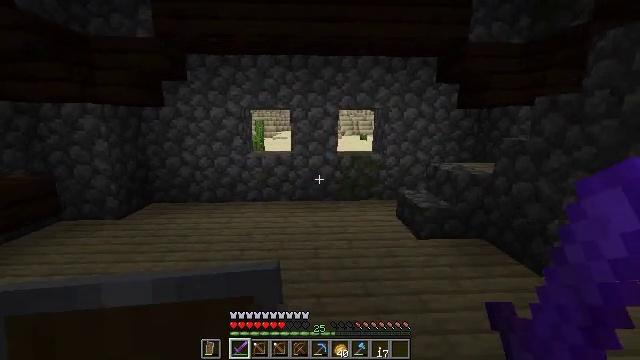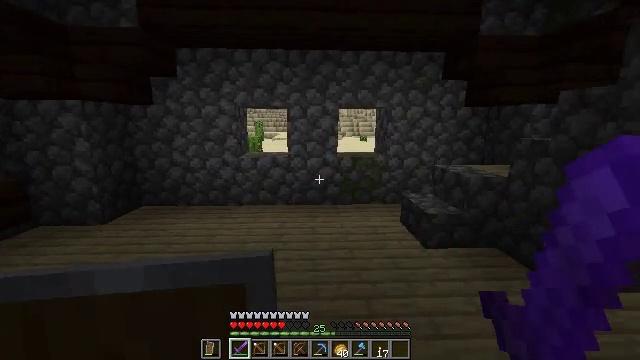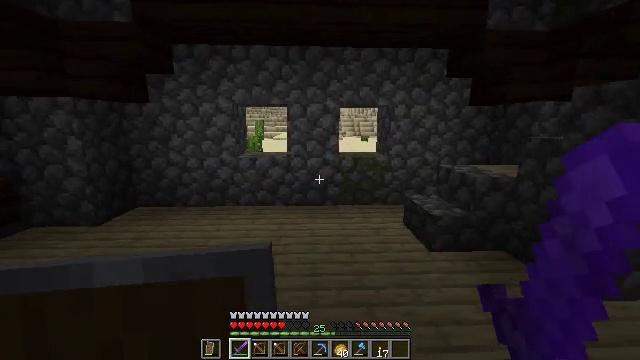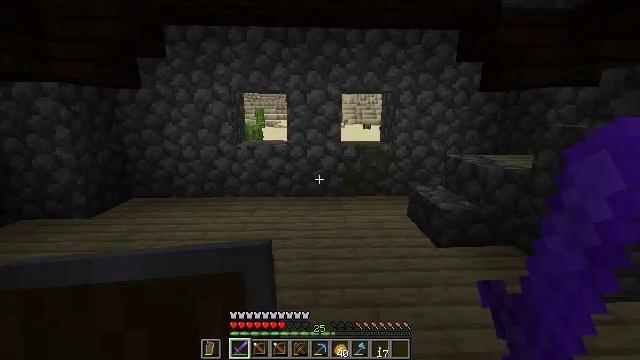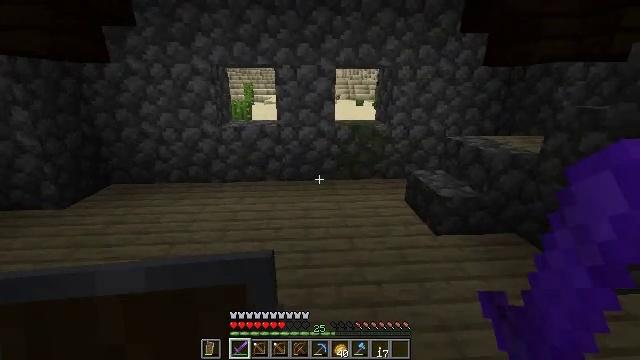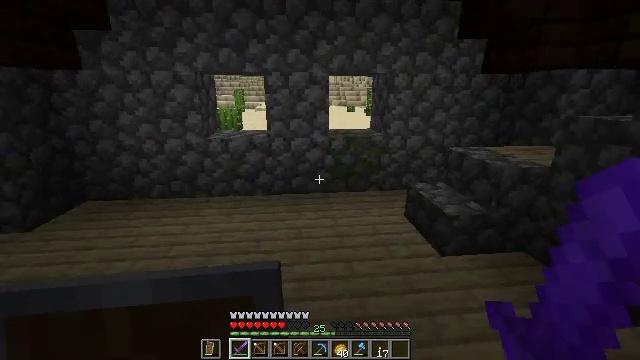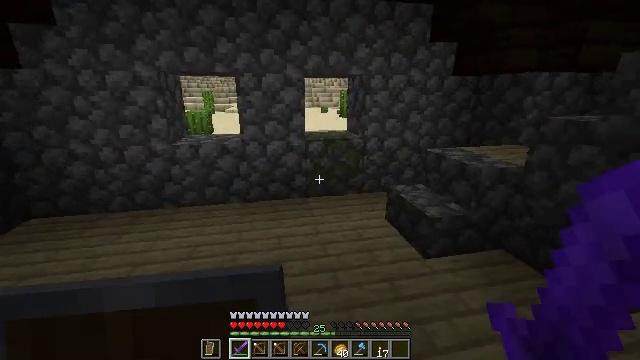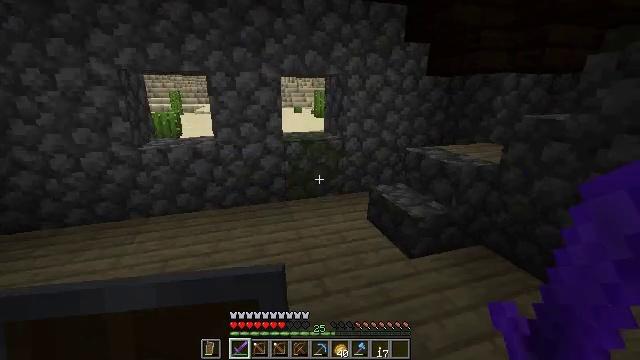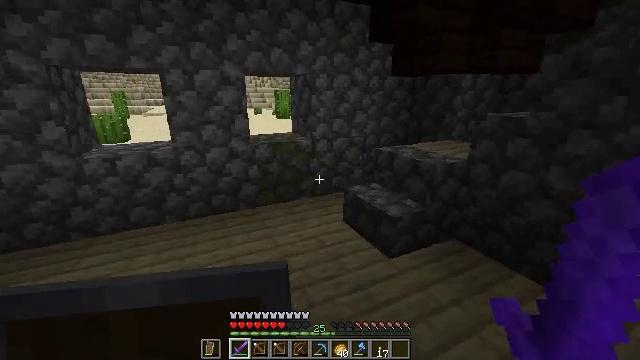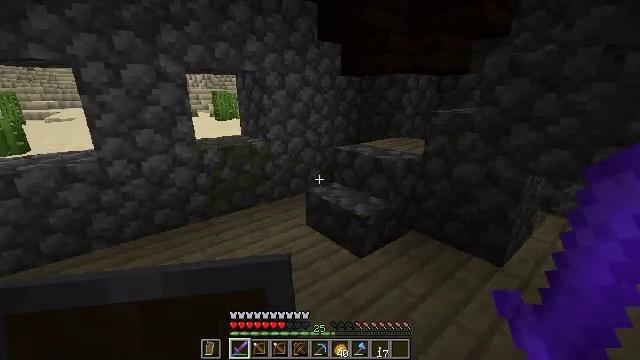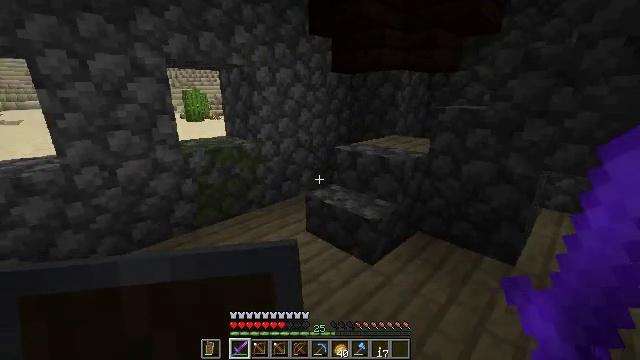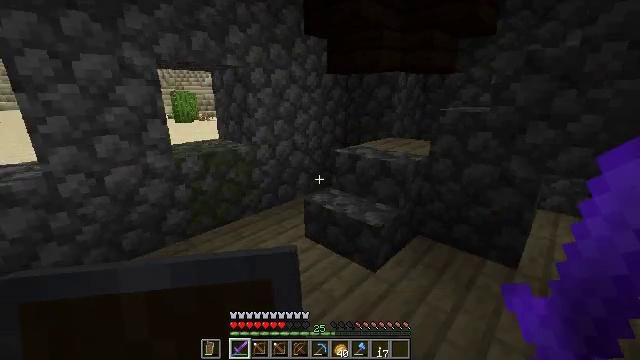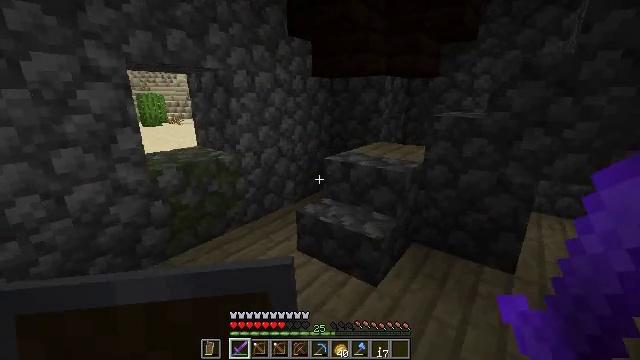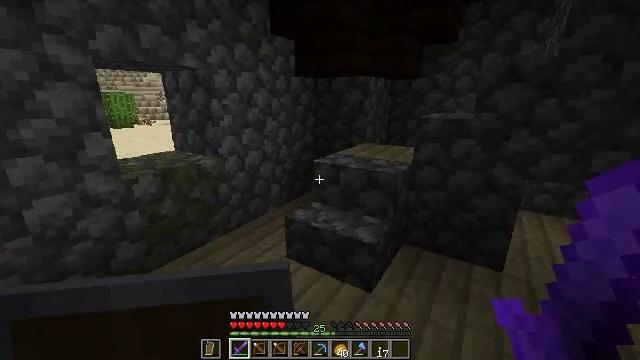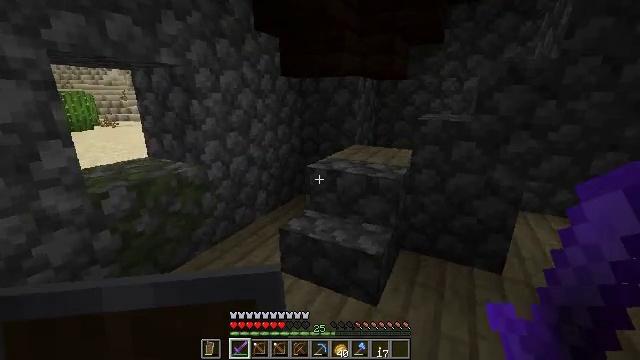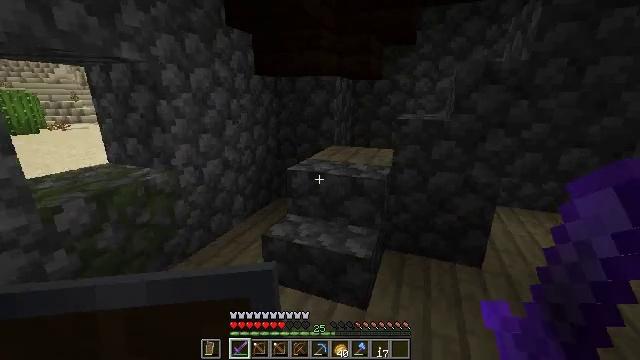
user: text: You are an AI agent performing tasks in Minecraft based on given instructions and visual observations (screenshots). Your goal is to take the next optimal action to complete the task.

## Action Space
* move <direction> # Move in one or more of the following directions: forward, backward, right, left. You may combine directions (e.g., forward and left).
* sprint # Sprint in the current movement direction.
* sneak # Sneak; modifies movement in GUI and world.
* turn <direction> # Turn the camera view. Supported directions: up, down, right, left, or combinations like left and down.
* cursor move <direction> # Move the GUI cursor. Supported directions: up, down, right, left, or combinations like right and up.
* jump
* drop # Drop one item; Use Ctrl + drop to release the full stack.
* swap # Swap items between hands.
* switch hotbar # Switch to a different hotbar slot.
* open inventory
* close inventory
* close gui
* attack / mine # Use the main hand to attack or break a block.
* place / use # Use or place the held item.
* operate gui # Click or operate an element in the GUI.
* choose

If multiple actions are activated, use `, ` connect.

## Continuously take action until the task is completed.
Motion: motion action
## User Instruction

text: Retrieve the white wall banner into your inventory.
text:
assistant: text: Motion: move forward
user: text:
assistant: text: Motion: move forward
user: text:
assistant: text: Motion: move forward, turn down
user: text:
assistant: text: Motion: move forward, turn right and down
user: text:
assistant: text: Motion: move forward, turn right and up
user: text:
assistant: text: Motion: move forward and move left, turn right
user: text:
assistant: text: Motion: move forward and move left, turn right
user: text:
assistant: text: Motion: move forward and move left, turn right
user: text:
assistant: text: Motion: move forward and move left, turn right
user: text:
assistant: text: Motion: move forward and move left, turn right
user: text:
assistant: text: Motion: move forward and move left, turn right
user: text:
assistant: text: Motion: move forward and move left, turn right
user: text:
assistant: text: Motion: move forward and move left, turn right
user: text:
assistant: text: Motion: move forward and move left, turn right
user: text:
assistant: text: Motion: move forward and move left, turn right
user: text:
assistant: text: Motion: move forward, turn right
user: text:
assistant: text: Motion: move forward, turn right
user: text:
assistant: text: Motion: move forward, turn right
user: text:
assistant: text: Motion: move forward, turn right
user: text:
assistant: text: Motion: move forward, turn right
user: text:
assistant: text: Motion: move forward
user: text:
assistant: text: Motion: move forward, turn right
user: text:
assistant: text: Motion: move forward and move left, turn right
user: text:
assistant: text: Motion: move forward and move left, turn right
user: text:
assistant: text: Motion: move forward and move left, turn right
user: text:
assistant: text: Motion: move forward and move left, turn right
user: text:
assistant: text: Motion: move forward and move left, turn right
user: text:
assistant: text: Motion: move forward and move left, turn right
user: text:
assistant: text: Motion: move forward, turn right
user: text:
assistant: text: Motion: move forward, turn right